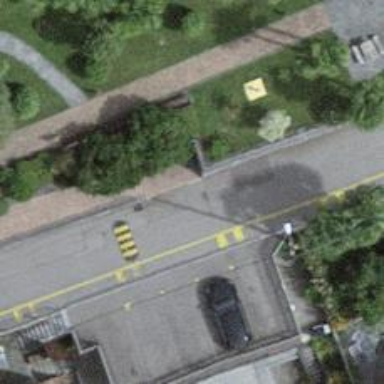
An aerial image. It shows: Service road with paving stones.